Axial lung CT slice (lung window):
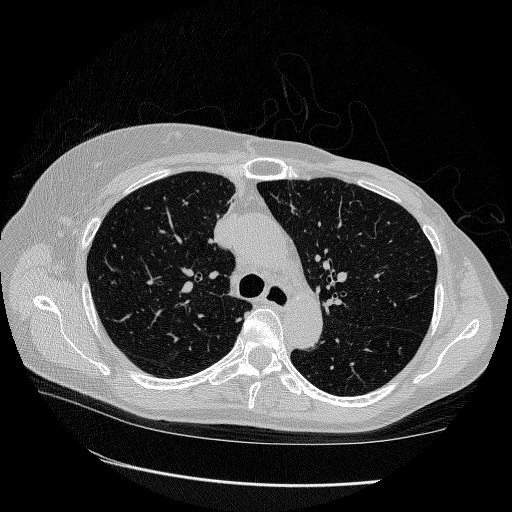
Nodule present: no